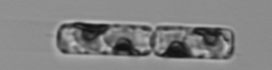
Label: Guinardia_delicatula